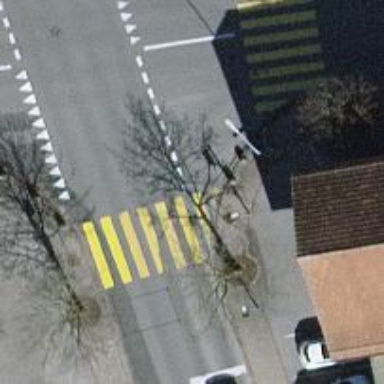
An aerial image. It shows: Crossing with traffic signals.